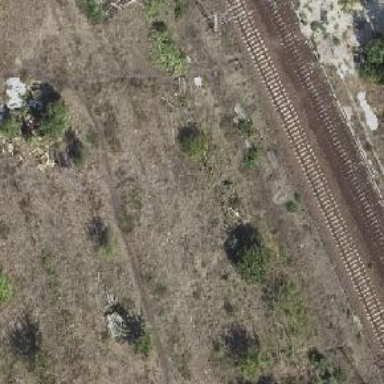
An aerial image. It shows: Abandoned railway with historical significance.